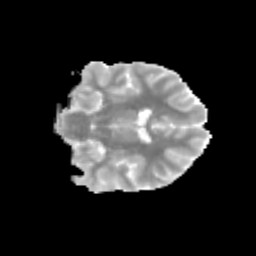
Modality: MD
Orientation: coronal
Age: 13
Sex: female
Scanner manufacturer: siemens
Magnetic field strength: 3 T
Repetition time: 3.8 s
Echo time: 0.07 s